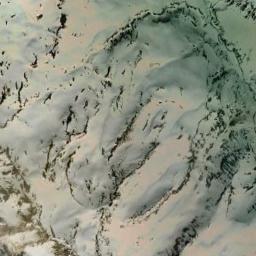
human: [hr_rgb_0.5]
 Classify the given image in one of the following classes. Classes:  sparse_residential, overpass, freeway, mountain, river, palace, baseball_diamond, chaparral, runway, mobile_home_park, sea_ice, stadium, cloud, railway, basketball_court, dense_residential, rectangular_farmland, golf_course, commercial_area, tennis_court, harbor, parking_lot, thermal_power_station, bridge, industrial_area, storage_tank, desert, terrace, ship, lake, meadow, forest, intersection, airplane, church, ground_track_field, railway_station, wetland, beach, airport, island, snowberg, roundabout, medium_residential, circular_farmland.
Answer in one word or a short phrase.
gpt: snowberg